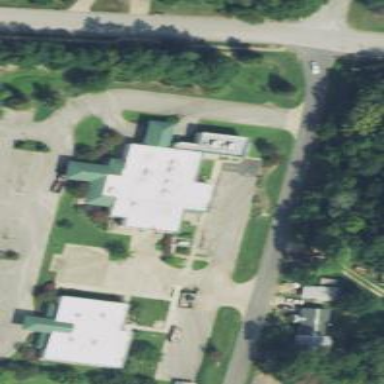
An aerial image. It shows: Clinic building offering healthcare services.